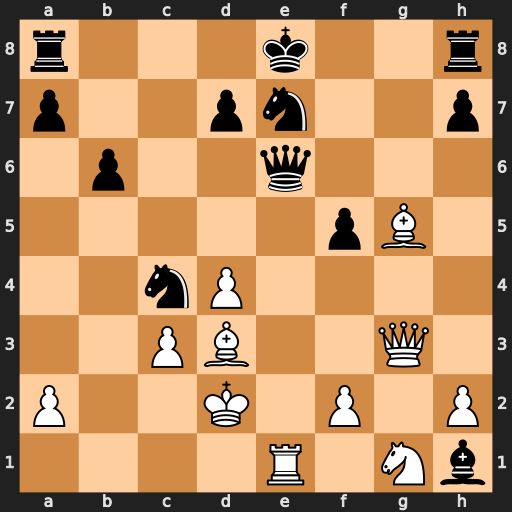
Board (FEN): r3k2r/p2pn2p/1p2q3/5pB1/2nP4/2PB2Q1/P2K1P1P/4R1Nb
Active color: w
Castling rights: kq
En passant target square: -
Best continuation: Bxc4 Qxc4 Rxe7+